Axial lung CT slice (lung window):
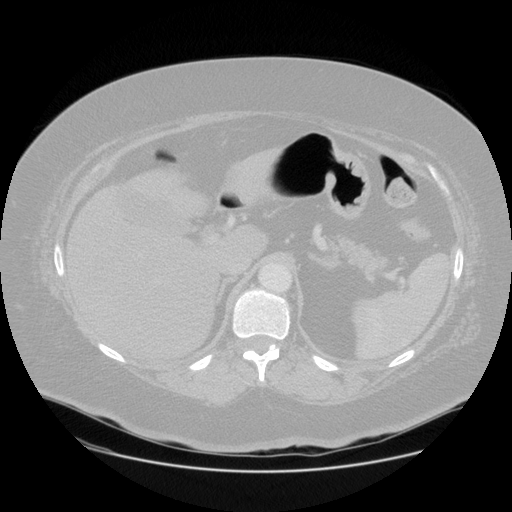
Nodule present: no